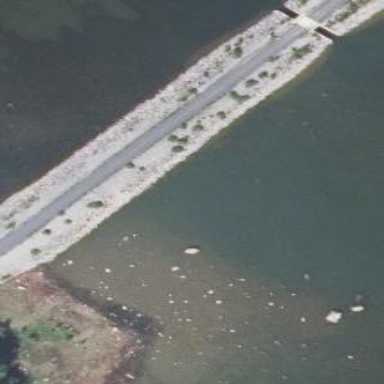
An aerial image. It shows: Breakwater structure.